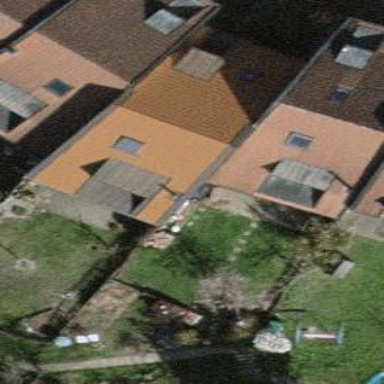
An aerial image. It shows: Terrace-style building with gabled roof.